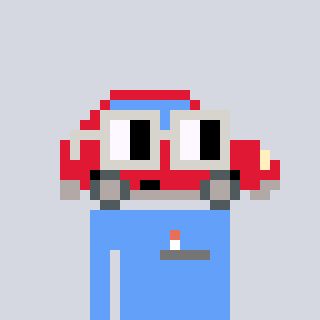
a pixel art character with square light gray glasses, a car-shaped head and a blue-colored body on a cool background